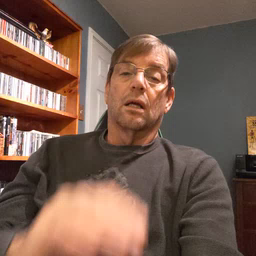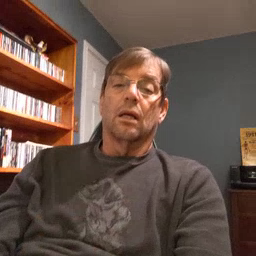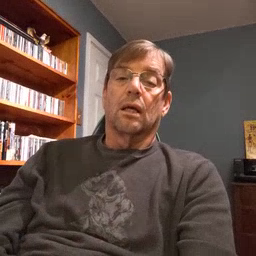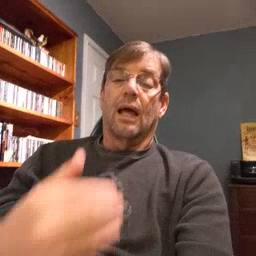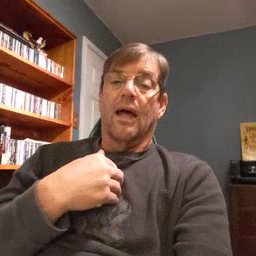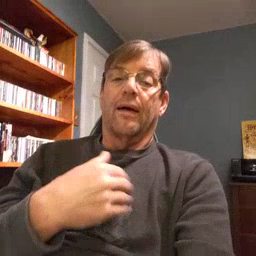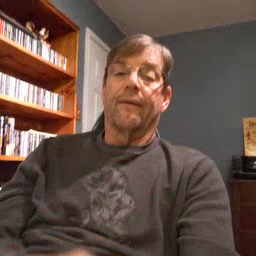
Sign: have